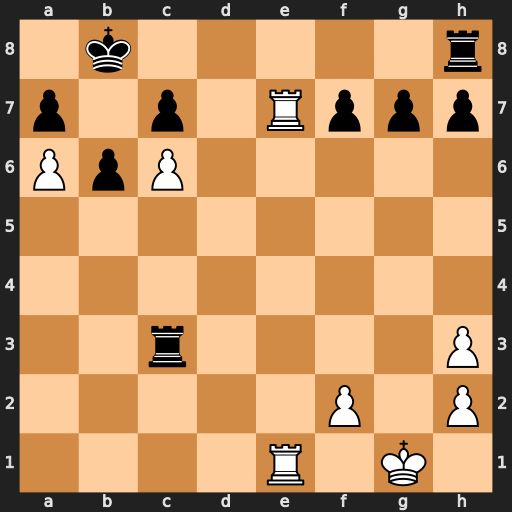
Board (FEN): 1k5r/p1p1Rppp/PpP5/8/8/2r4P/5P1P/4R1K1
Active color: w
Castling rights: -
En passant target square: -
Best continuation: Re8+ Rxe8 Rxe8#